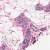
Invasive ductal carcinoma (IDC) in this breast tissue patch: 0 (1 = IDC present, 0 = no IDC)